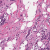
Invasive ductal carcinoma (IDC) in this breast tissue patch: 1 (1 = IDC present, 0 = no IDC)